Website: lowes
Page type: payment
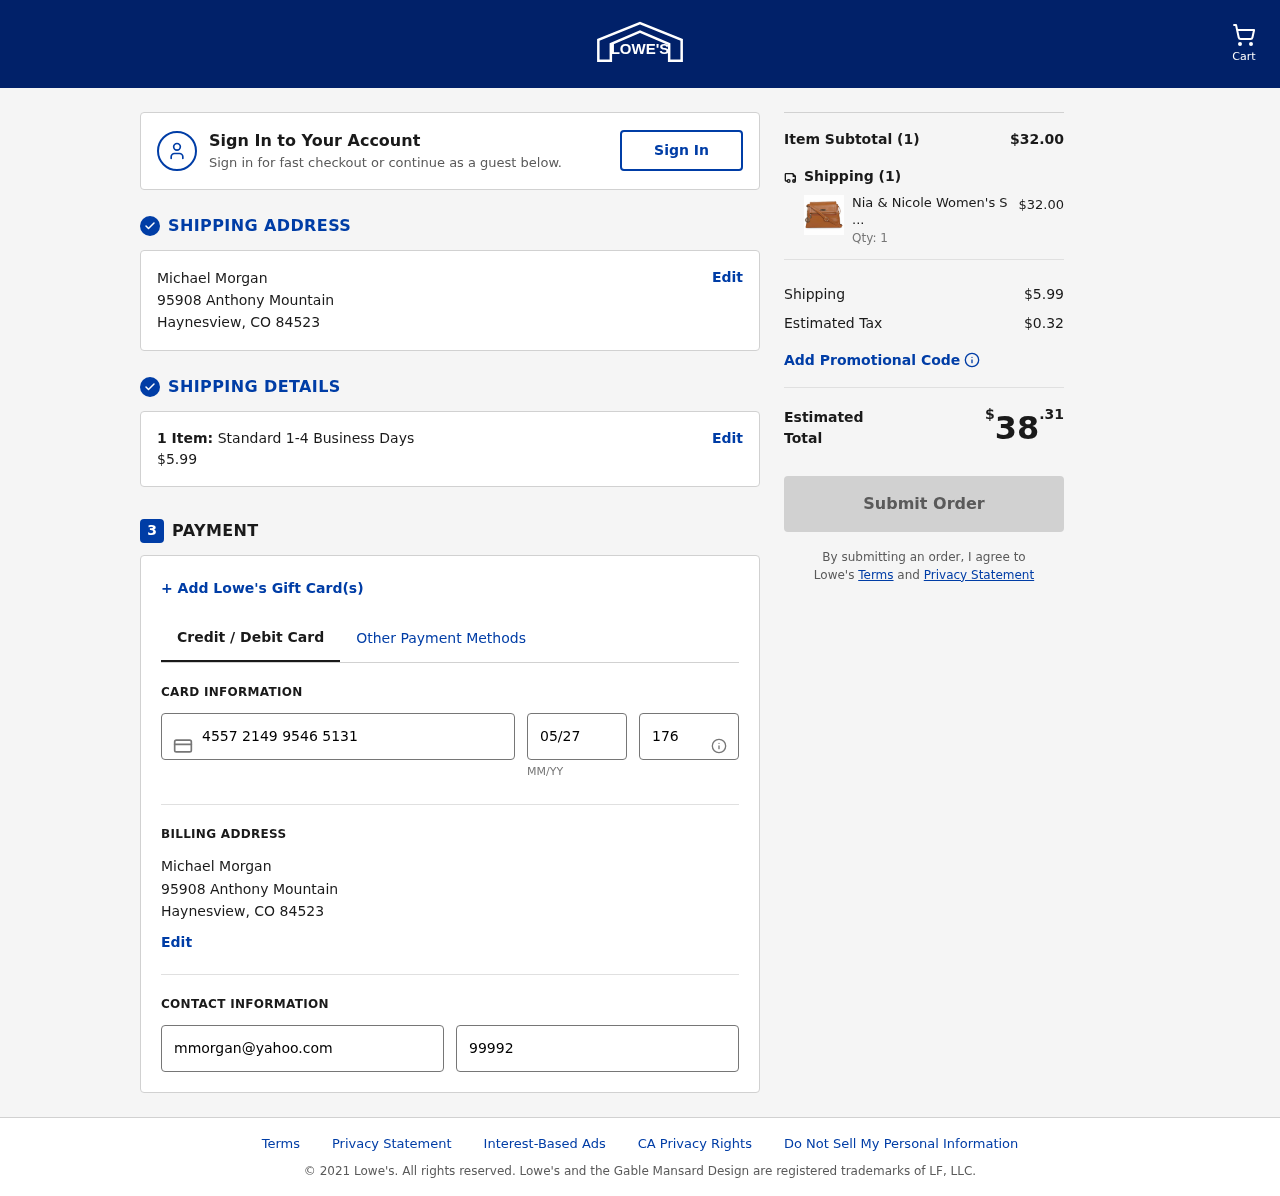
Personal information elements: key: PII_CARD_CVV
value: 176
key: PII_CARD_EXPIRY
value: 05/27
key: PII_CARD_NUMBER
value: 4557 2149 9546 5131
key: PII_CITY
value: Haynesview
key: PII_EMAIL
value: mmorgan@yahoo.com
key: PII_FULLNAME
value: Michael Morgan
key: PII_PHONE
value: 9999263965
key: PII_POSTCODE
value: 84523
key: PII_STATE_ABBR
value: CO
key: PII_STREET
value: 95908 Anthony Mountain
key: PII_FULLNAME2
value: Michael Morgan
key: PII_STREET2
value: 95908 Anthony Mountain
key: PII_CITY2
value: Haynesview
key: PII_STATE_ABBR2
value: CO
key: PII_POSTCODE2
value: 84523
Product elements: key: PRODUCT1_NAME
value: Nia & Nicole Women's Sling Bag (Tan)
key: PRODUCT1_PRICE
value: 32
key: PRODUCT1_QUANTITY
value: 1
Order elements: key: ORDER_NUM_ITEMS
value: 1
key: ORDER_SHIPPING_COST
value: $5.99
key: ORDER_NUM_ITEMS2
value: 1
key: ORDER_SUBTOTAL
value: $32.00
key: ORDER_NUM_ITEMS3
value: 1
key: ORDER_SHIPPING_COST2
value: $5.99
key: ORDER_TAX
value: $0.32
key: ORDER_TOTAL
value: $38.31